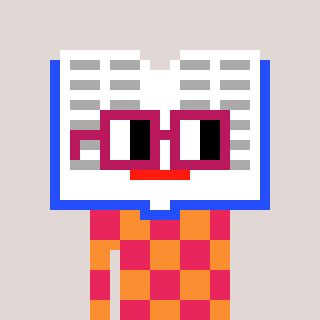
a pixel art character with square dark red glasses, a dictionary-shaped head and a orange-colored body on a warm background